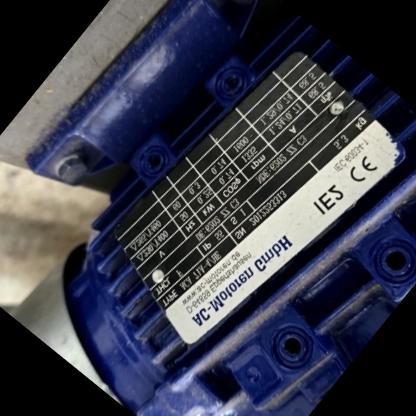
Klasa: tabliczka-znamionowa